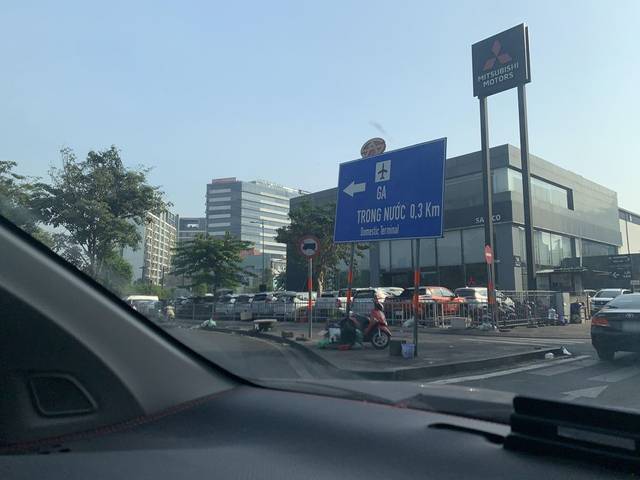
Region: Vietnam
Coordinates: 10.813, 106.666